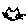
Label: cat